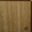
Piece: xx